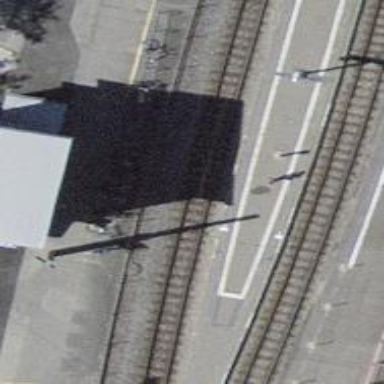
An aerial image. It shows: Narrow-gauge railway with 1 track. The tracks are electrified with contact line.